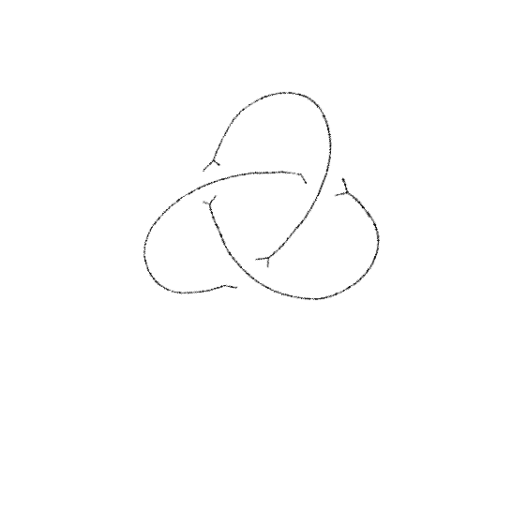
Crossing number: 3